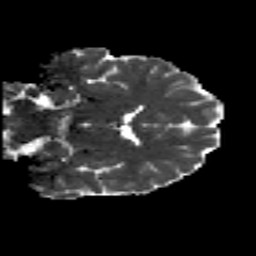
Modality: MD
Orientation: coronal
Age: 18
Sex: male
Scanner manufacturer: siemens
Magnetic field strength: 3 T
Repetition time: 8.8 s
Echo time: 0.085 s